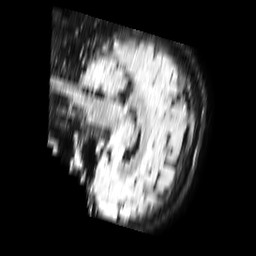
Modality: FLAIR
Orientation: sagittal
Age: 39
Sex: male
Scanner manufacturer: philips
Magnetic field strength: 1.5 T
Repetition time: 6 s
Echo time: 0.104 s